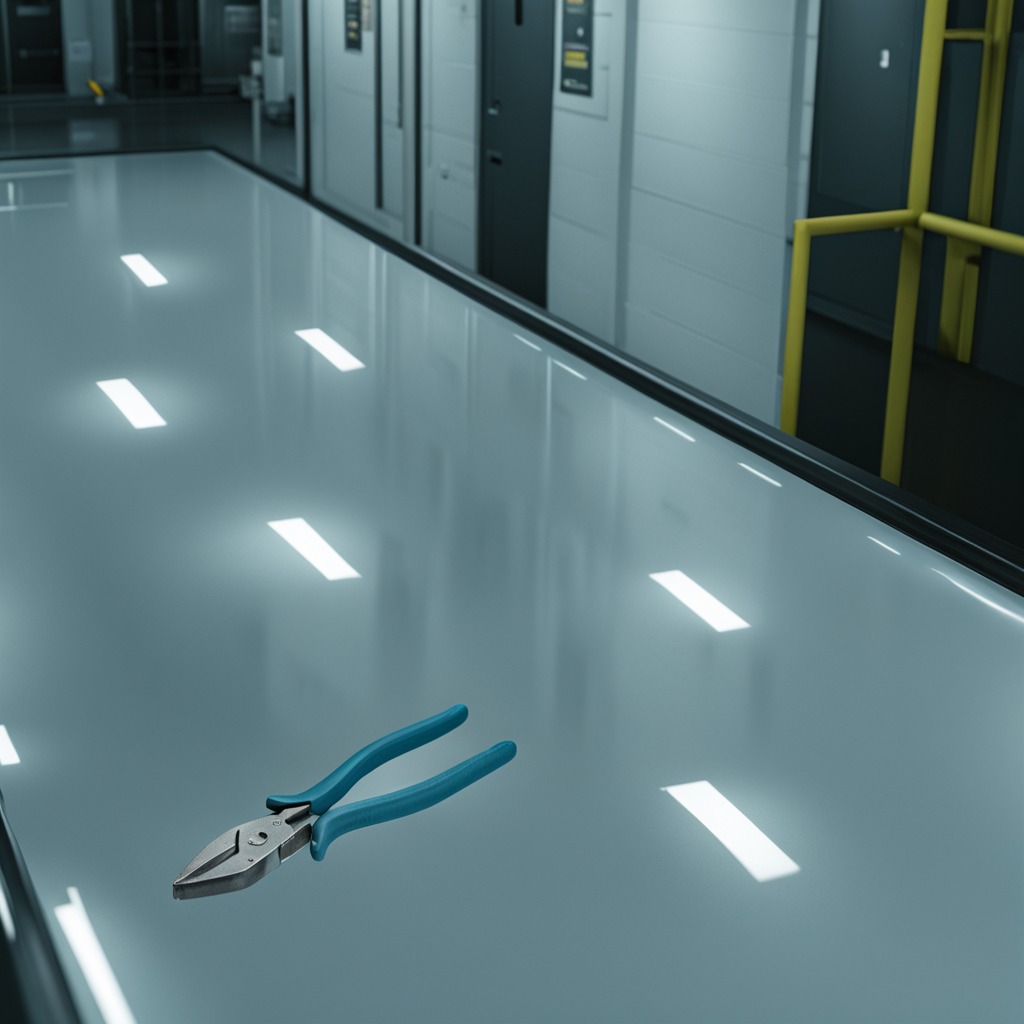
A plier is lying on a table.